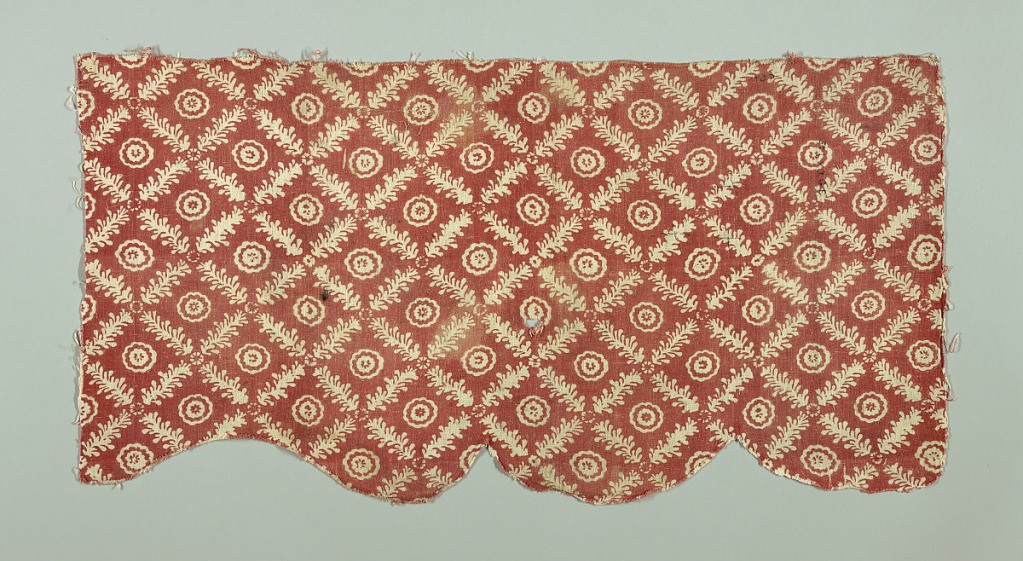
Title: Textile
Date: early 19th century
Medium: cotton Technique: relief printed, colored ground
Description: Part of a small valance in coarse cotton printed in red with a pattern in white of a trellis of leaves with a rosette center.